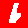
Digit: 6